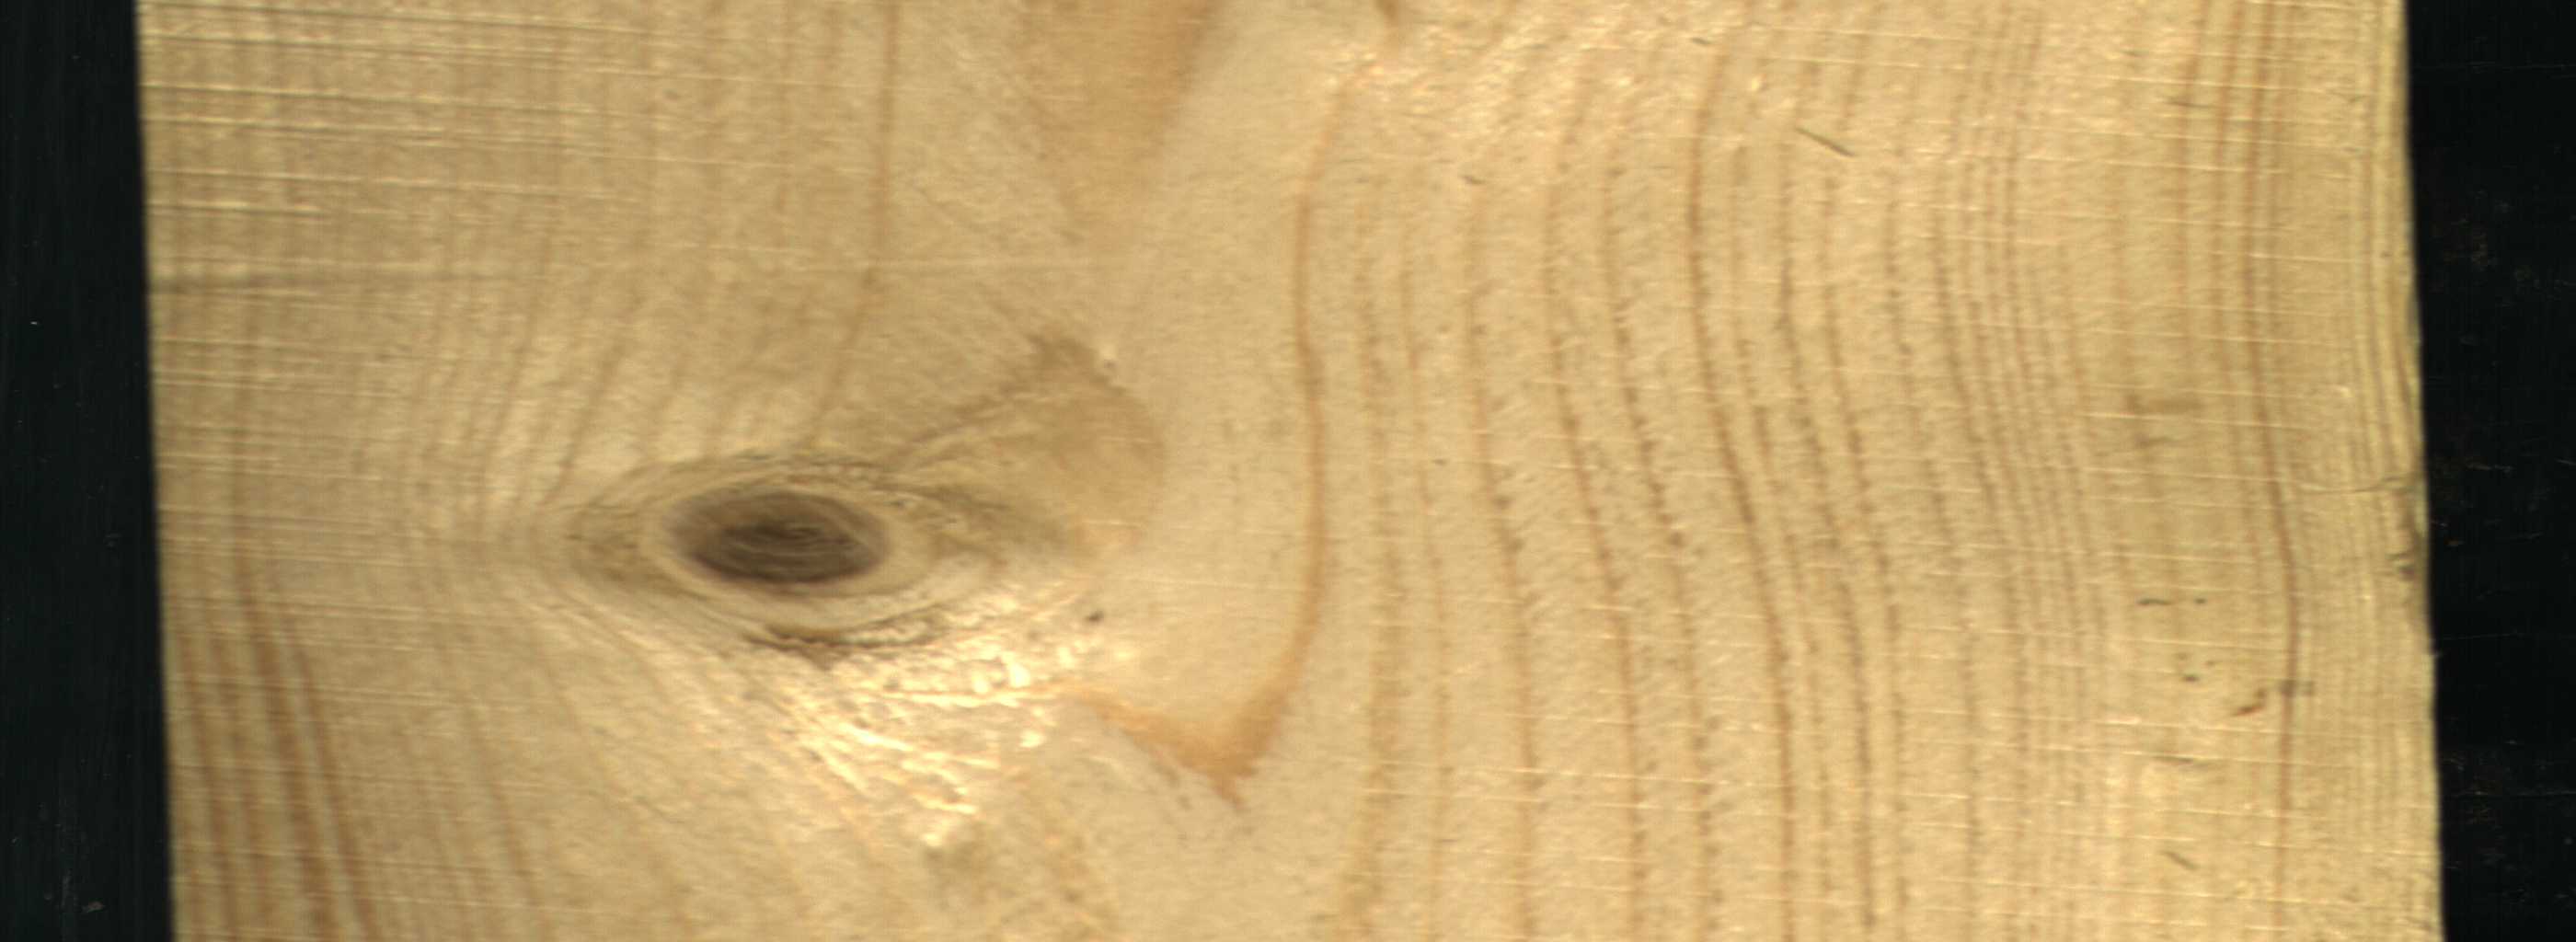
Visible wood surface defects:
Live_Knot